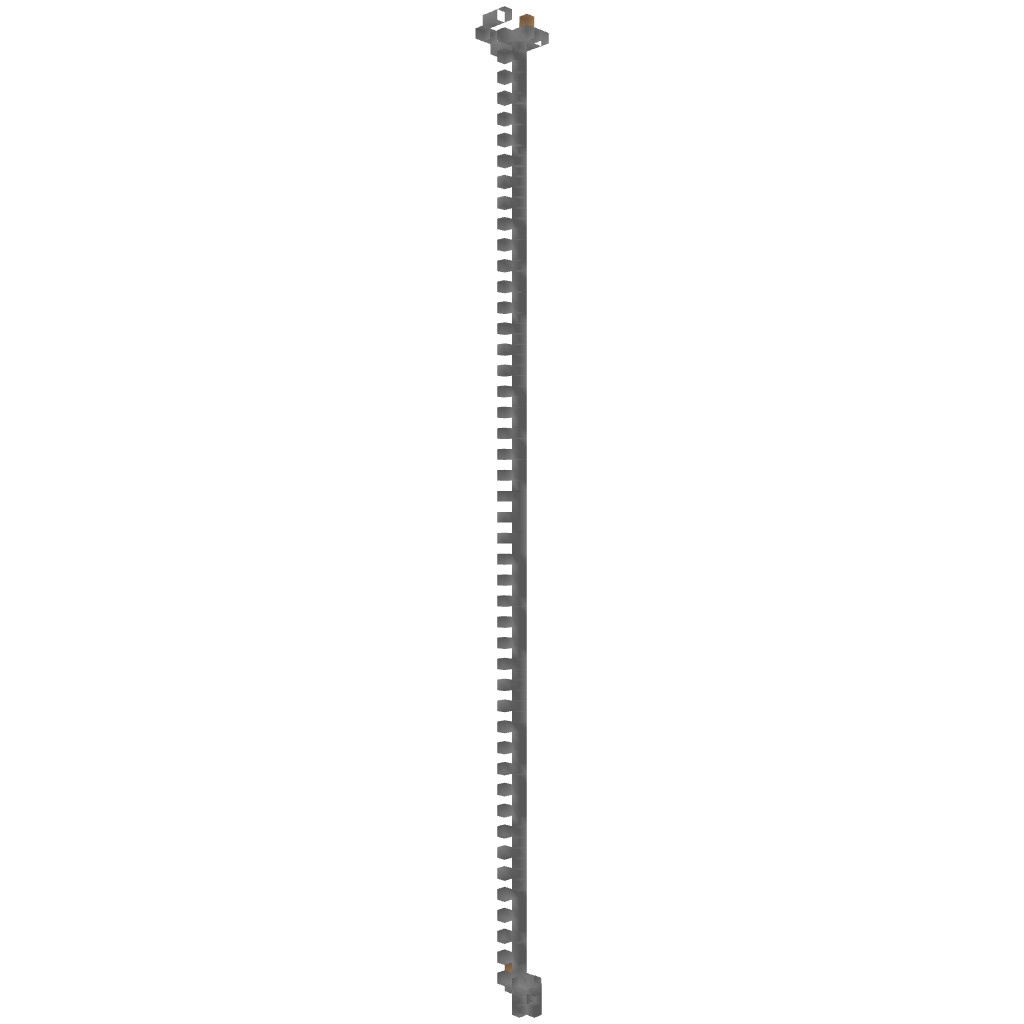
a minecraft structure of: Anvil Drop bad low quality